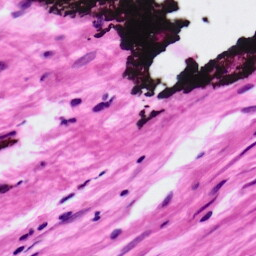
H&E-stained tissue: Ovarian